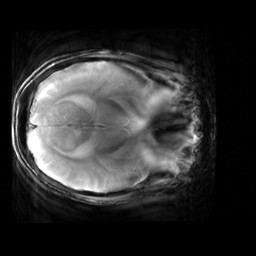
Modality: T2starw
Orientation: axial
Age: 22
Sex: female
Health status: healthy
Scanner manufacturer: siemens
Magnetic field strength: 3 T
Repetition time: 0.7 s
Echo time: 0.02 s